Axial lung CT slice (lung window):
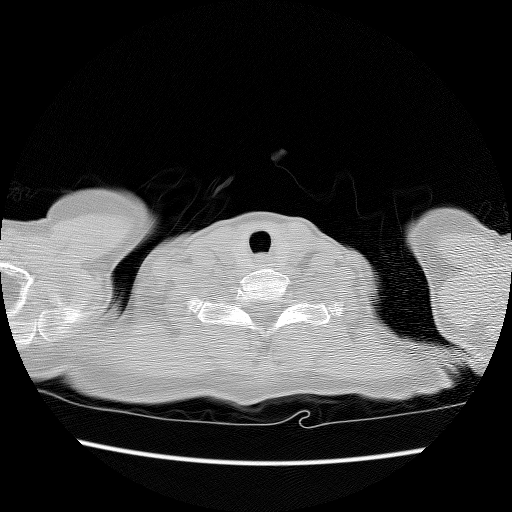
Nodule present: no